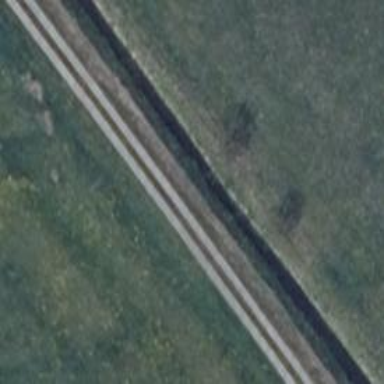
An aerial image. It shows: Track with grade1 tracktype surface made of concrete plates.